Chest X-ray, AP view. Patient: 38 years old, sex M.
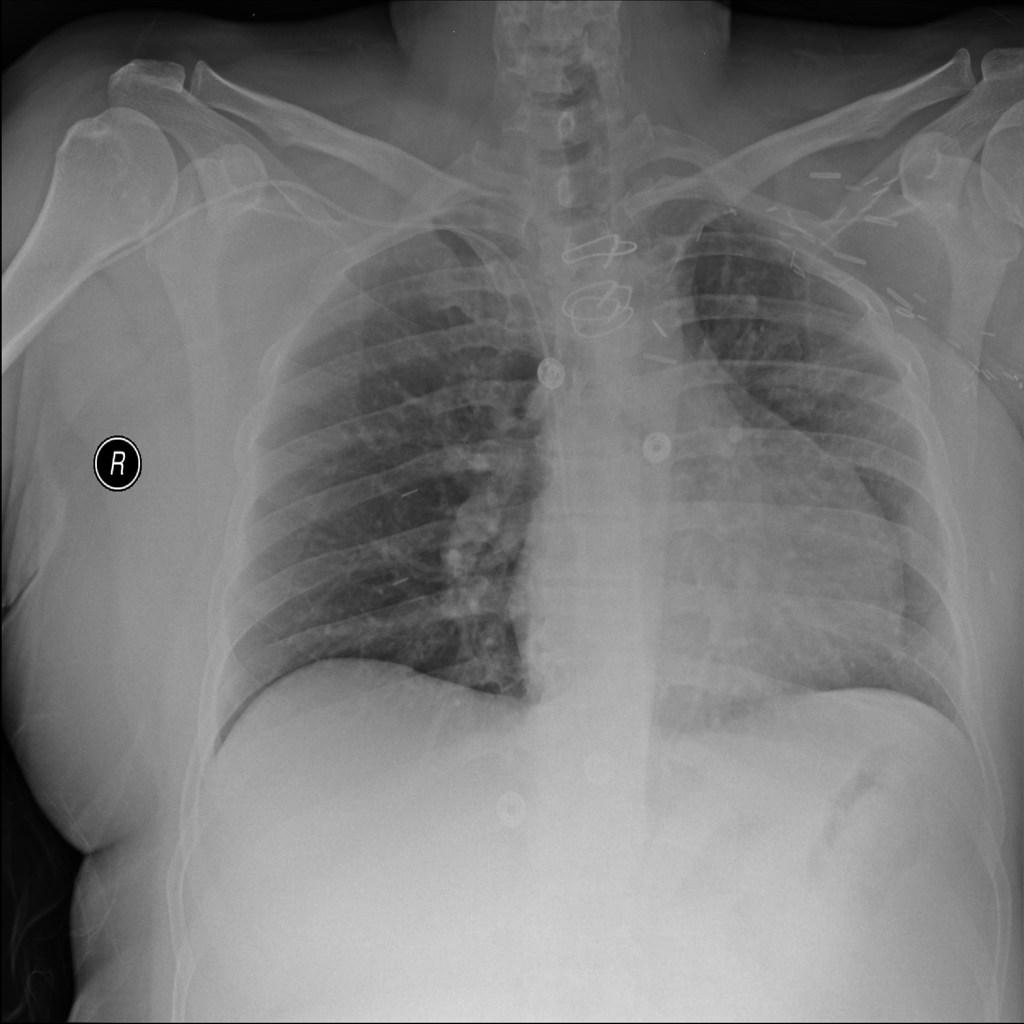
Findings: Infiltration